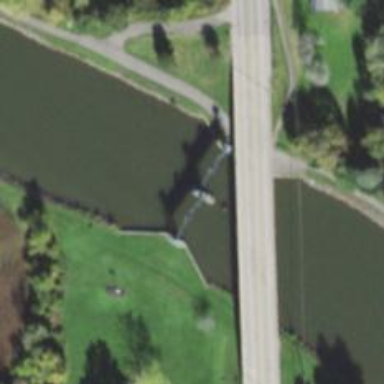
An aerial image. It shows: Lock gate on waterway.